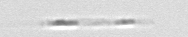
Label: Leptocylindrus